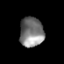
Tissue: prostate
Cell type: T cells
Senescence score: 0.2993
Nuclear area (px): 697
Mean DAPI intensity: 125.232